Acute ischemic stroke brain MRI, CoRegistered space, volume 192x192x19, slice 12 of 19.
ADC (apparent diffusion coefficient): 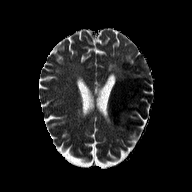
Tmax (time-to-maximum): 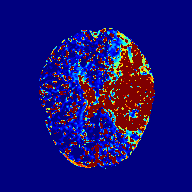
MTT (mean transit time): 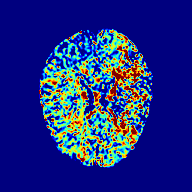
rCBF (relative cerebral blood flow): 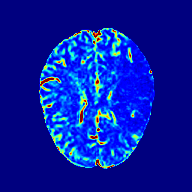
rCBV (relative cerebral blood volume): 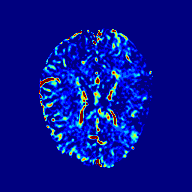
TTP (time-to-peak): 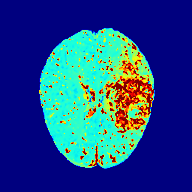
Final infarct lesion volume (90-day follow-up ground truth): 21740 voxels